Aerial crown-view tile of a tropical tree (Barro Colorado Island, Panama), acquired 20250217:
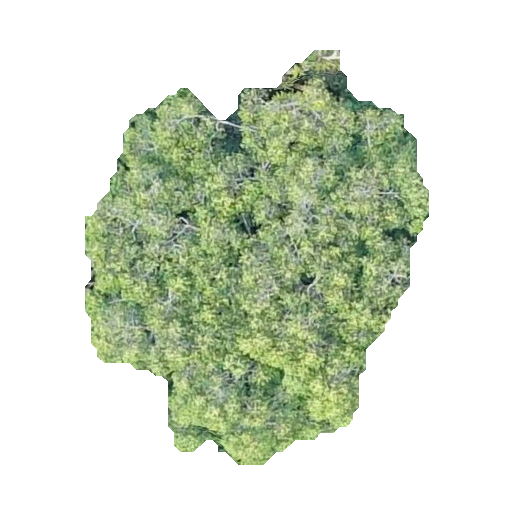
Species: Guatteria lucens
GBIF accepted scientific name: Guatteria lucens
Crown area: 143.282 m²